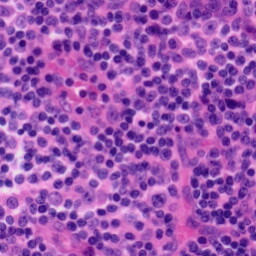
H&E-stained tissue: Tonsil